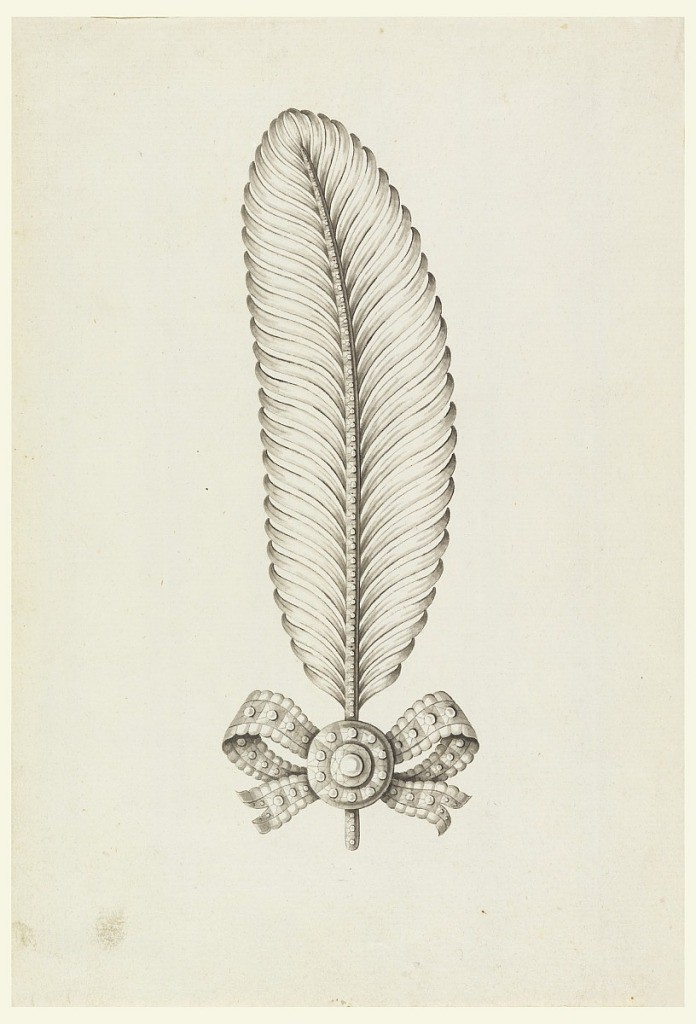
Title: Design for Brooch or Hair Ornament in Shape of Feather
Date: late 18th century
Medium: Pen and black ink, brush and gray wash on light green laid paper
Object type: Drawing
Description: Jewelry design for a hair ornament or brooch in the shape of a feather. Feather-shaped ornament curved to the left, with knotted bow and disk decorated with stones, at stem. Bevelled corners.